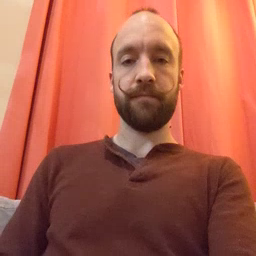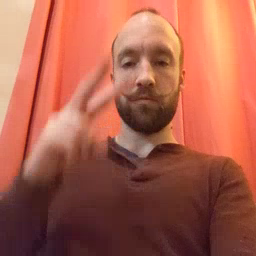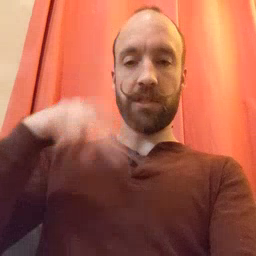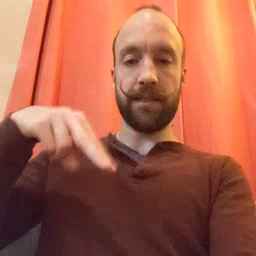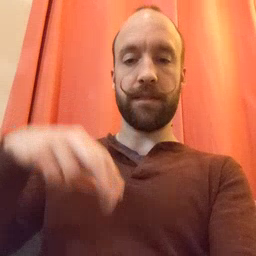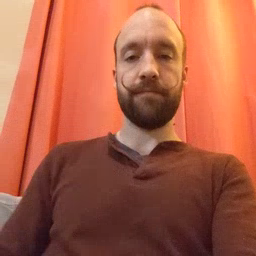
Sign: read